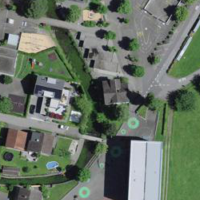
EUNIS habitat code: 54
Species observed at this site:
Tilia cordata